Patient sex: F
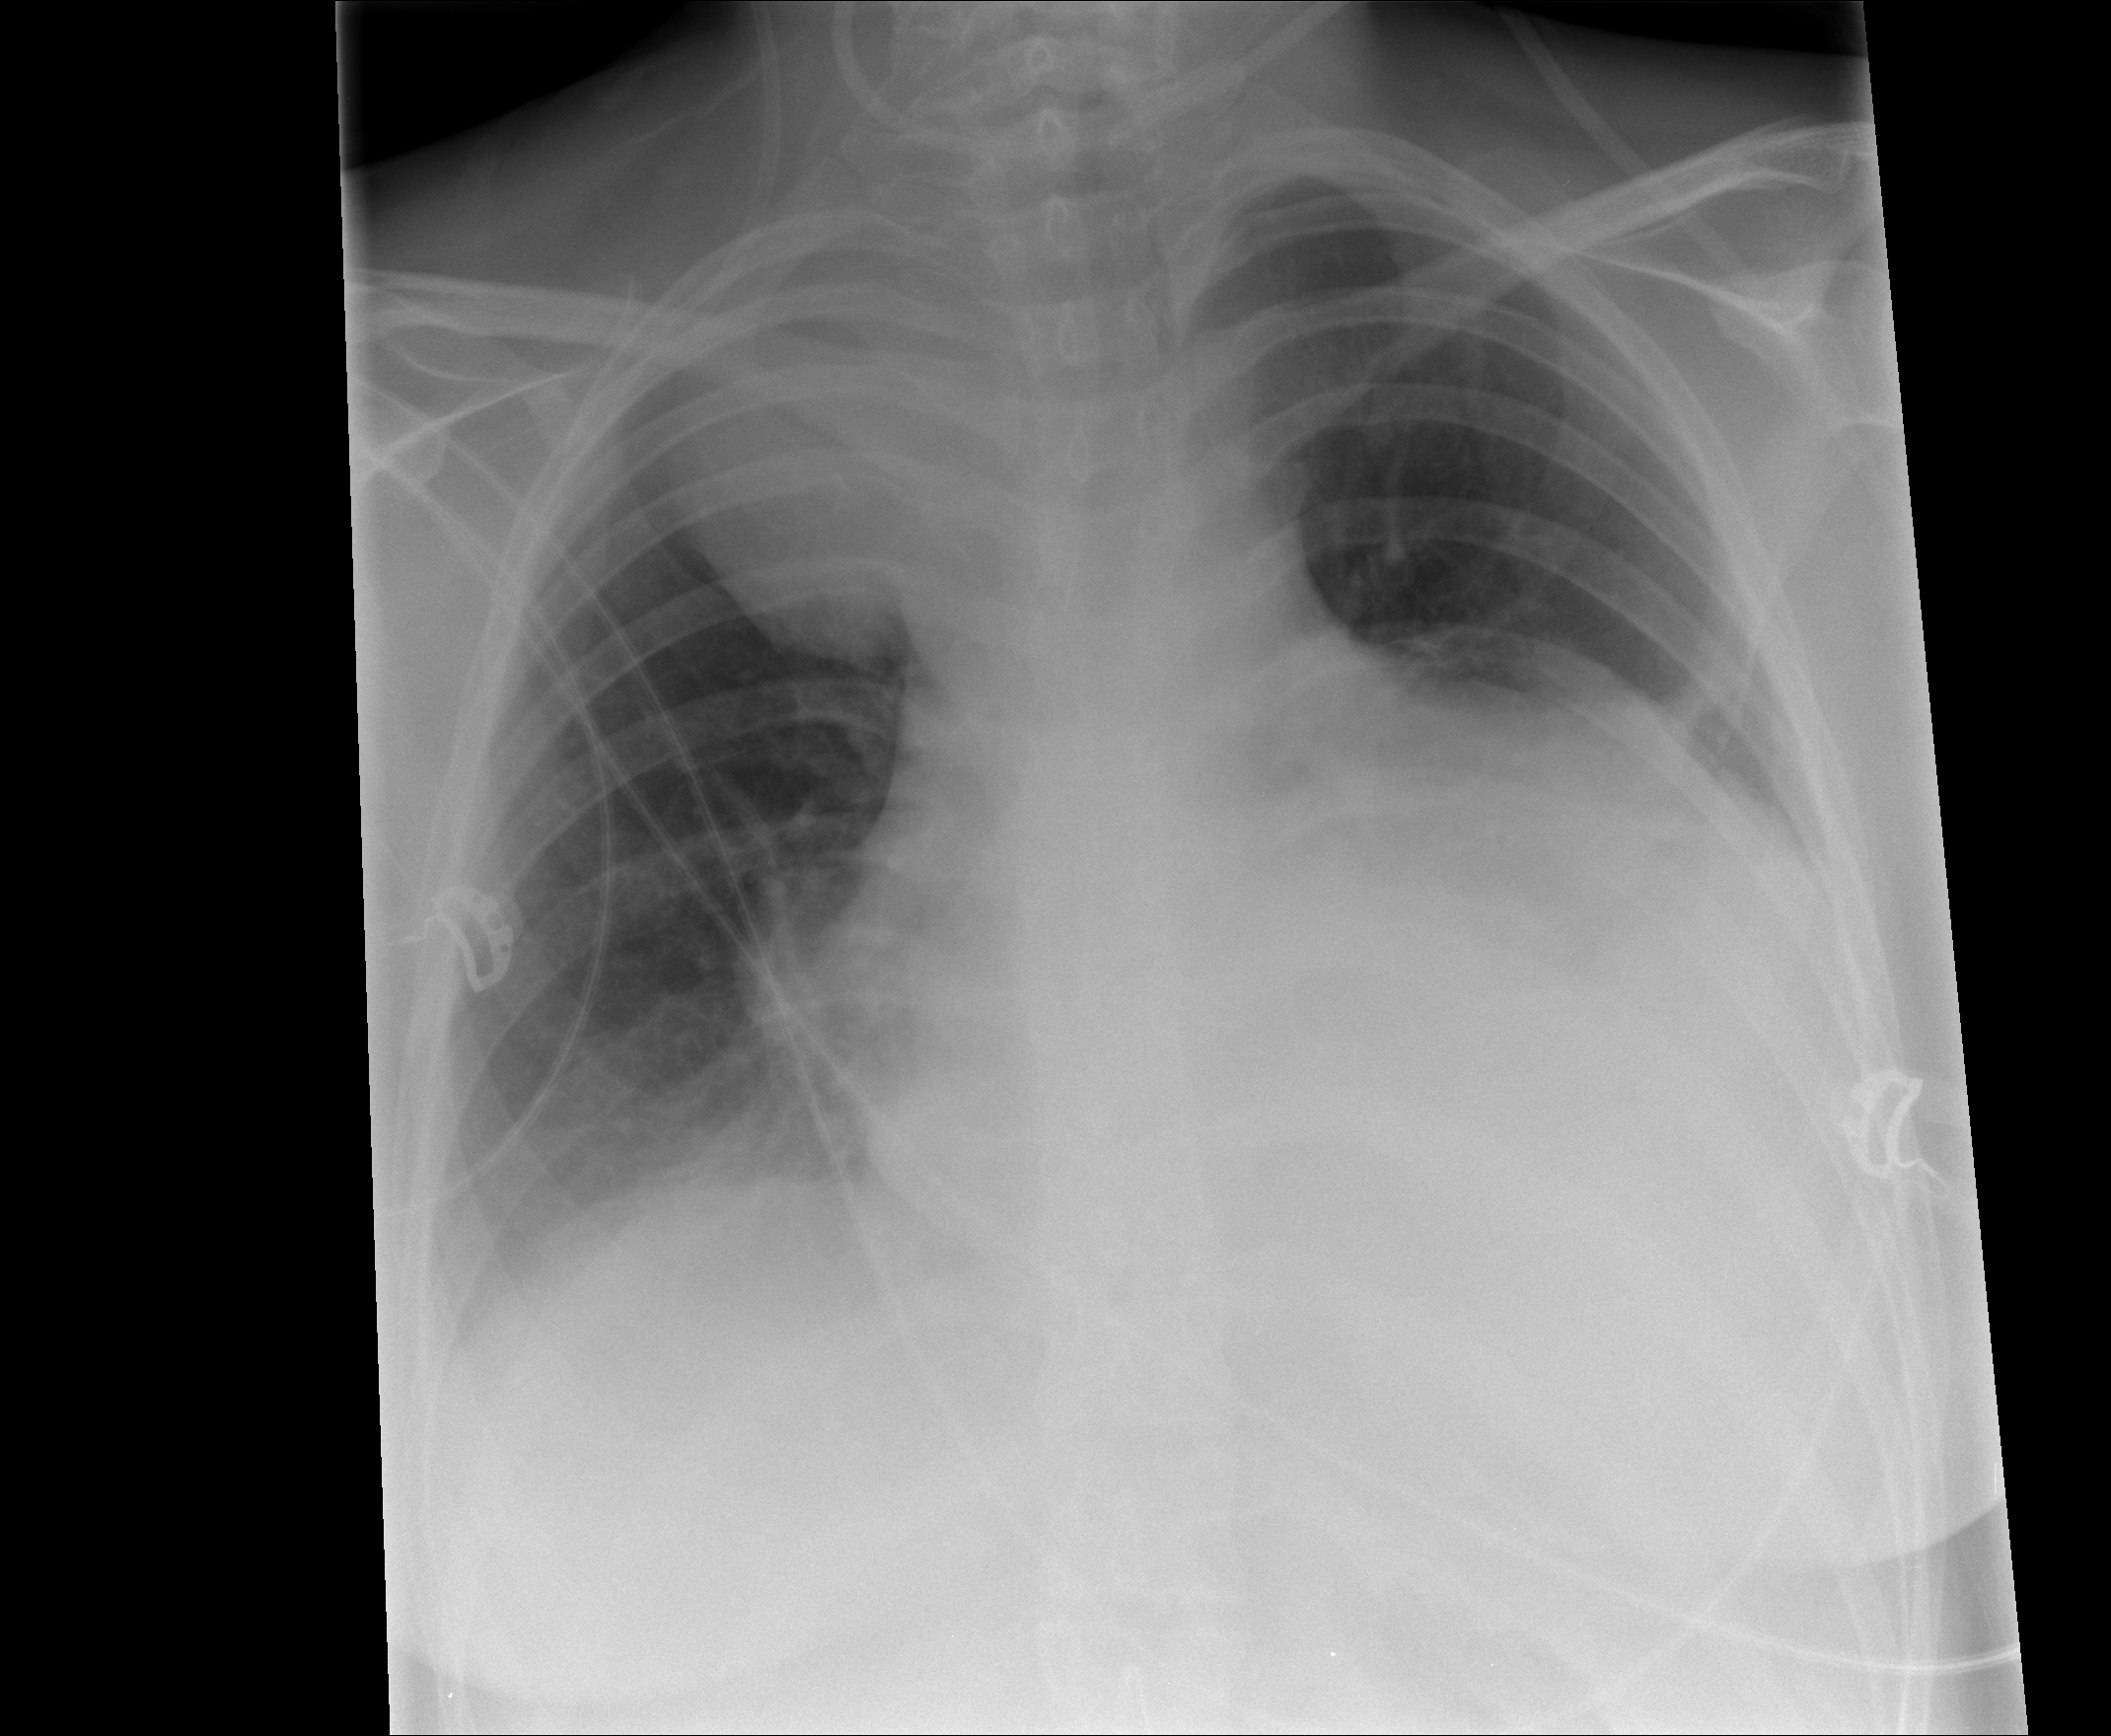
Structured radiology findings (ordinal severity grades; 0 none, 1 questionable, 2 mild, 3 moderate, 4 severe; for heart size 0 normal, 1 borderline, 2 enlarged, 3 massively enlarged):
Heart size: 3
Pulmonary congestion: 1
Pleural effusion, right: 3
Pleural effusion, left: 2
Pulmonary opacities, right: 0
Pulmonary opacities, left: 0
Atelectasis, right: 2
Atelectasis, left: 2